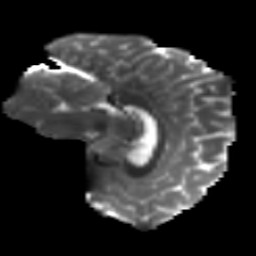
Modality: T2w
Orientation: sagittal
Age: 20
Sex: male
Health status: ill
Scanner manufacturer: ge
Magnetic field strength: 3 T
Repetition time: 6.776 s
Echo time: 0.0794 s